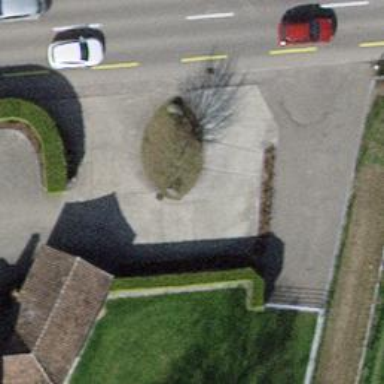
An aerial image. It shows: Driveway leading to service road.